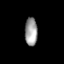
Tissue: prostate
Cell type: Endothelial cells
Senescence score: 0.8062
Nuclear area (px): 347
Mean DAPI intensity: 156.643